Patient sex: M
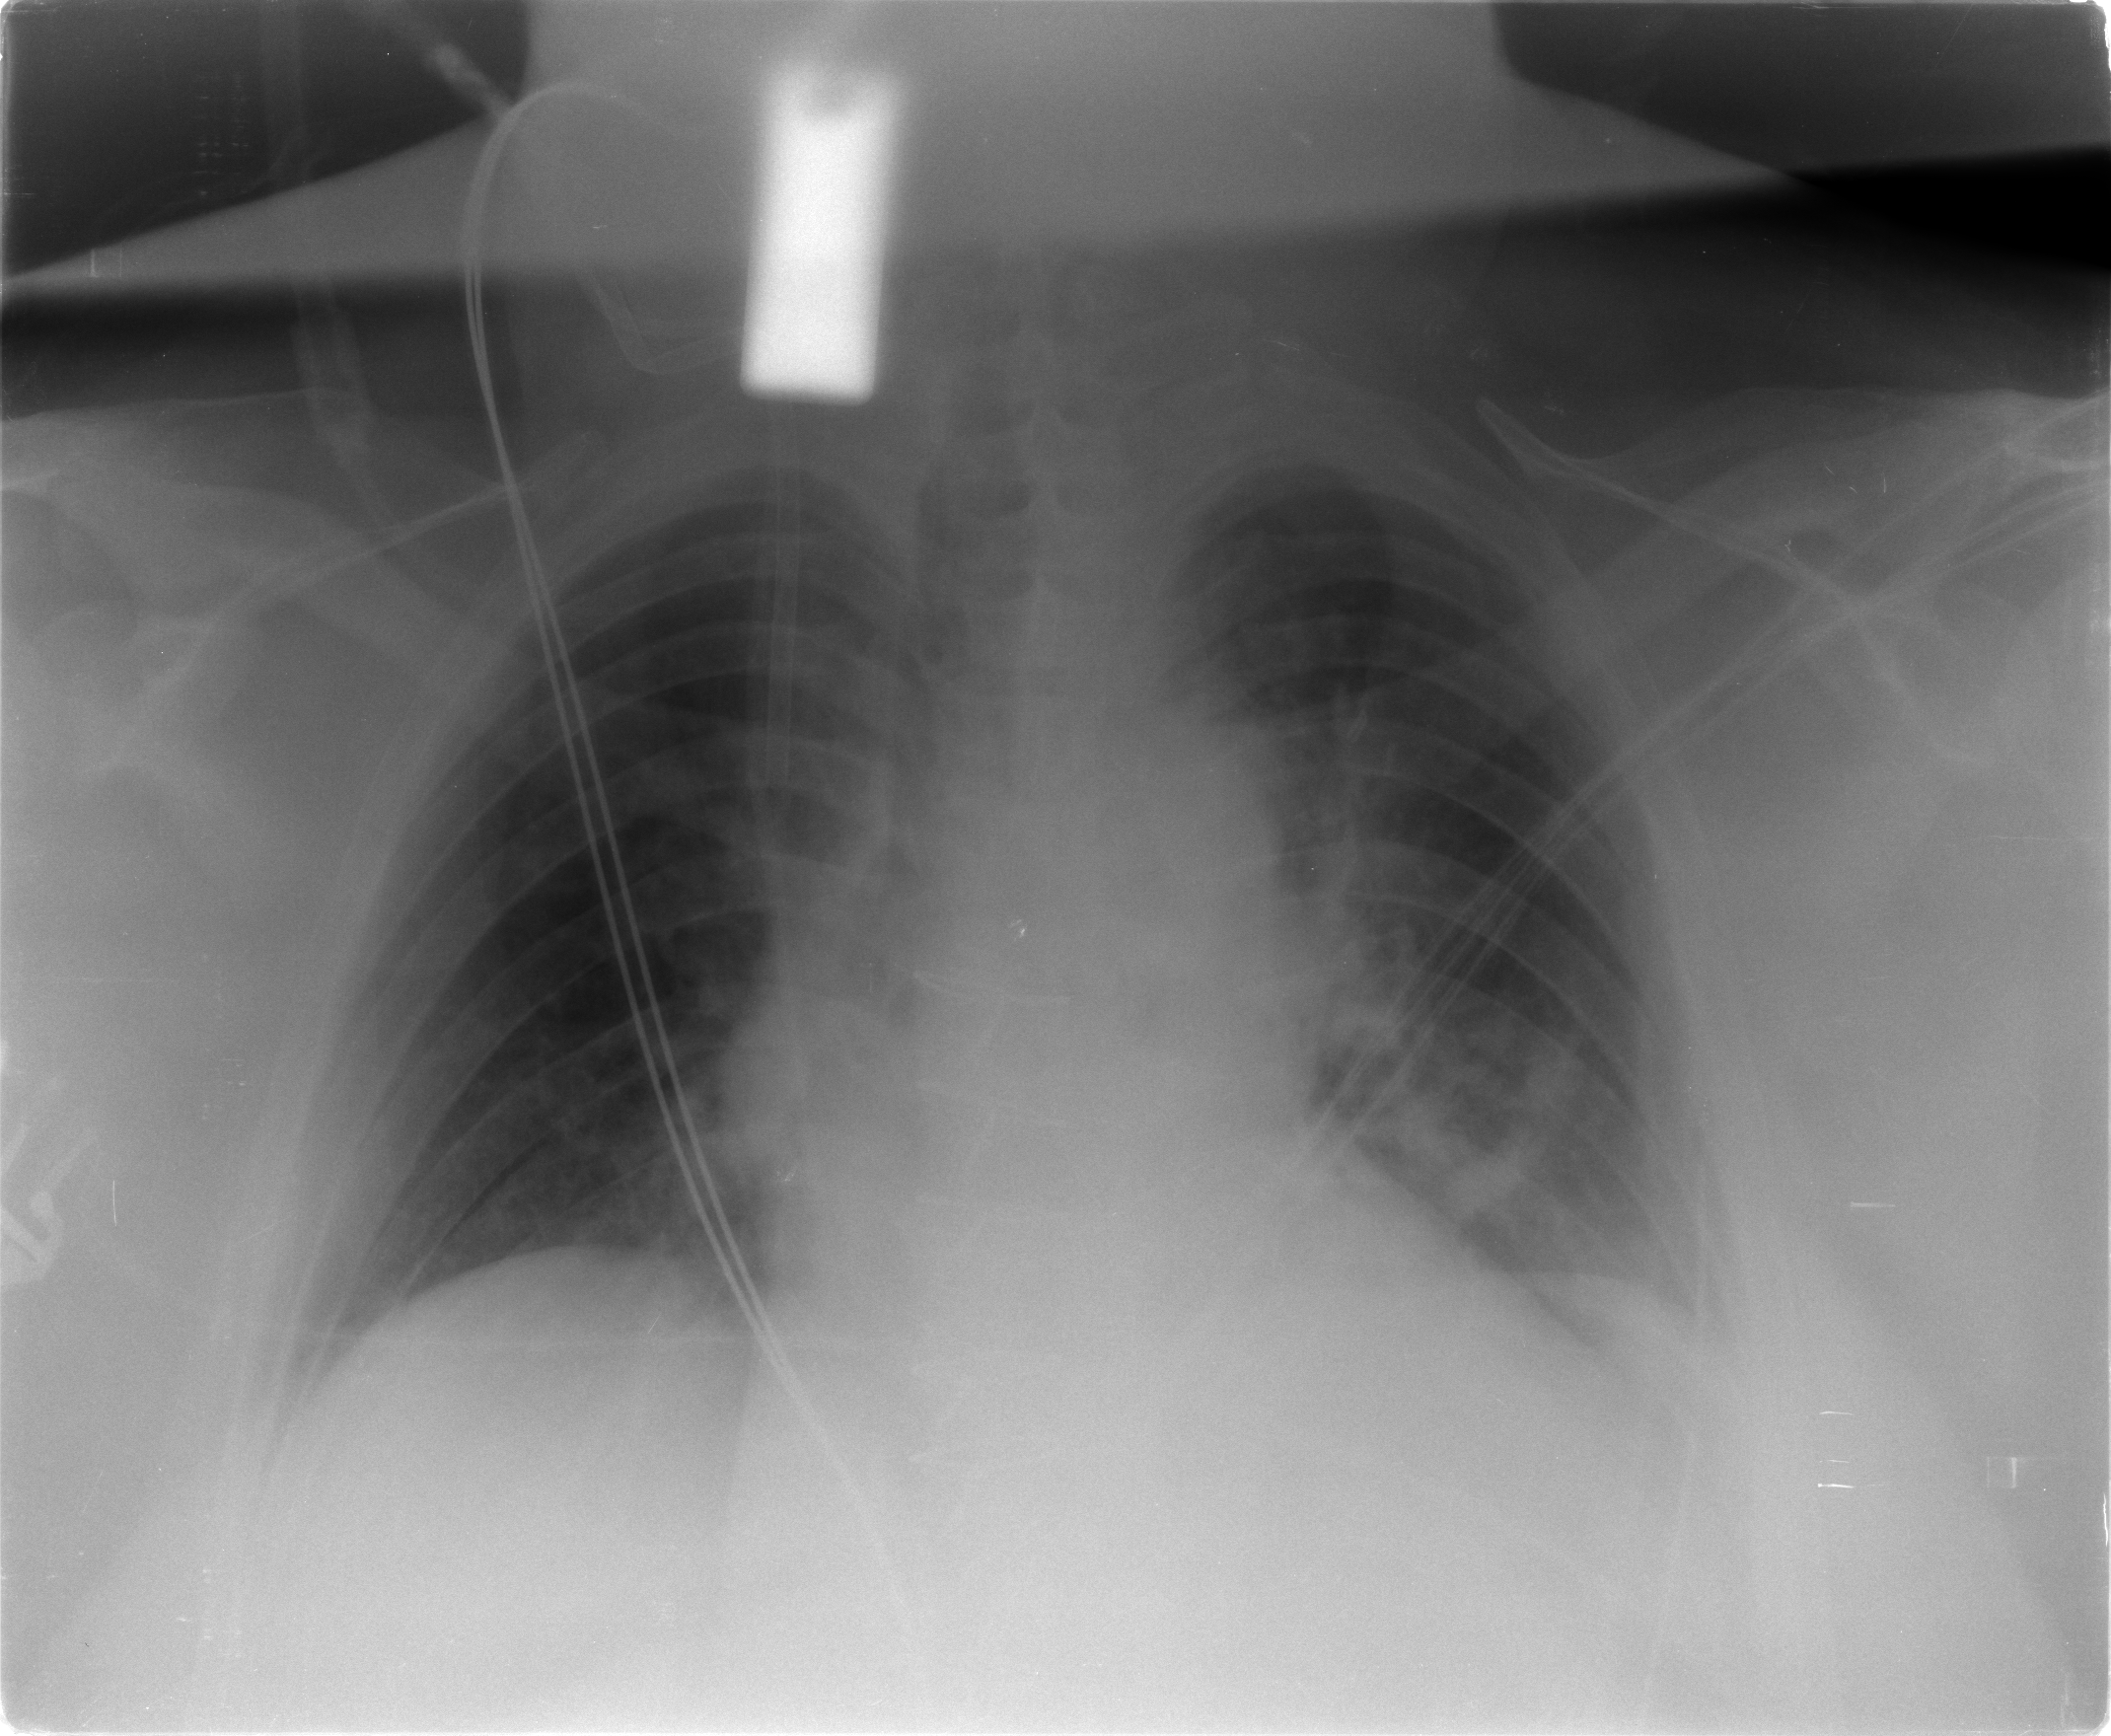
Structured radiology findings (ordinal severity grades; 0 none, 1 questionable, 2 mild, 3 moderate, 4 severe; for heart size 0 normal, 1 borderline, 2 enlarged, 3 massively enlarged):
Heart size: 0
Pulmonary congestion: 2
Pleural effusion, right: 0
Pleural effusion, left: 2
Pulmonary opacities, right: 0
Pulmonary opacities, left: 2
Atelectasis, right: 0
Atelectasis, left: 2